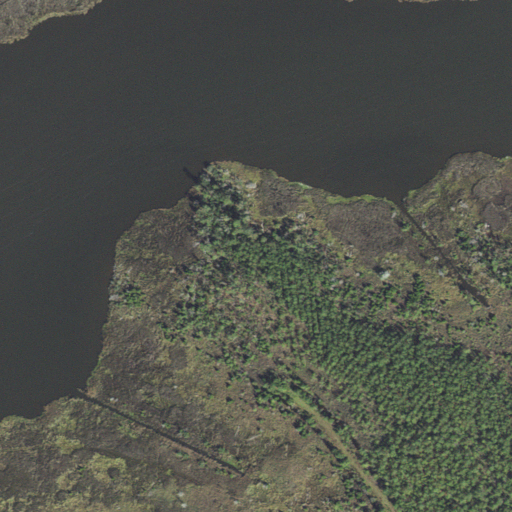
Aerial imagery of cape in North Carolina named Deer Watering Point containing open water, woody wetlands, and herbaceous wetlands